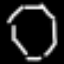
Label: octagon